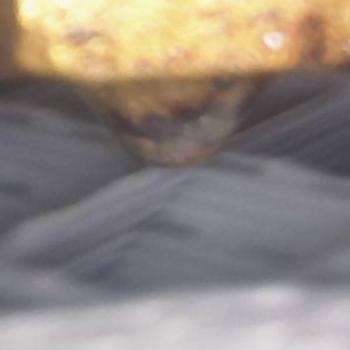
Flow rate: 49%